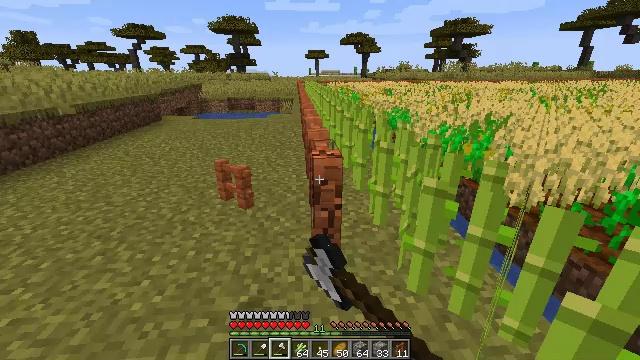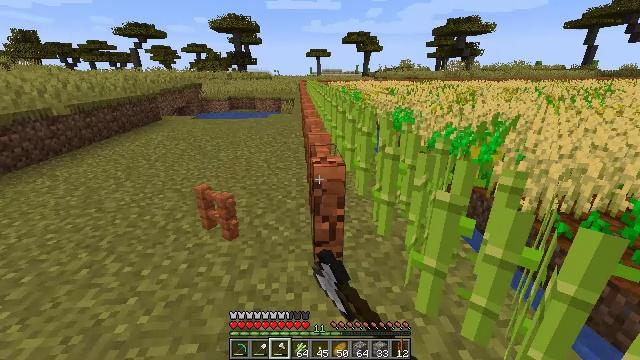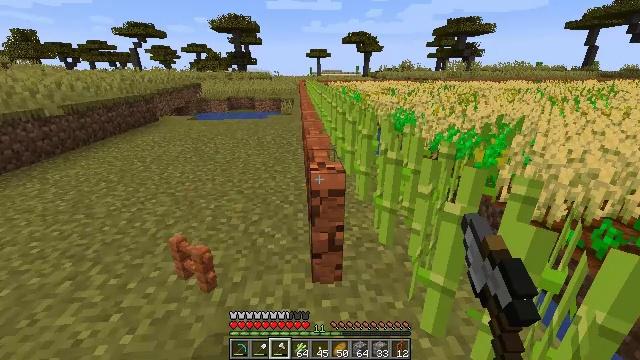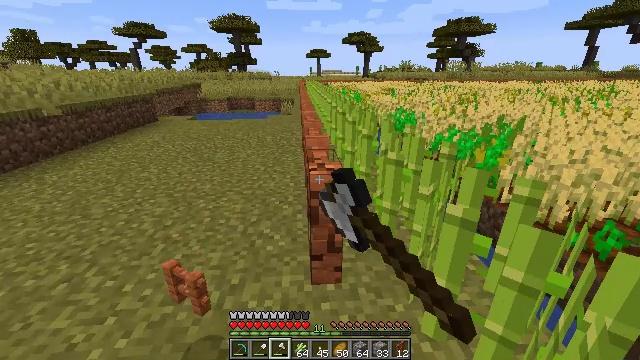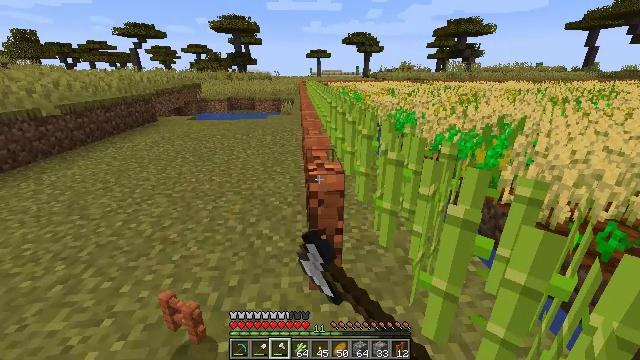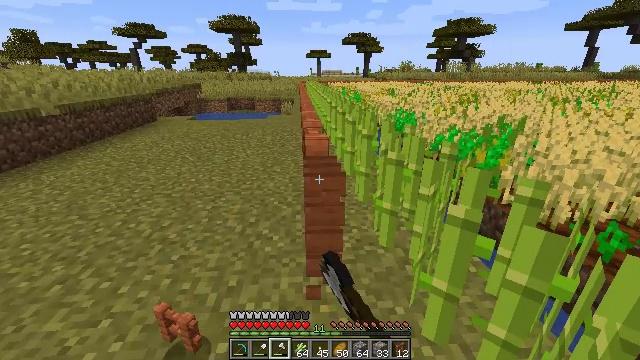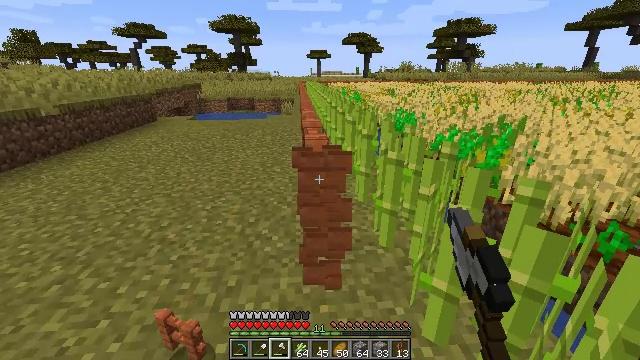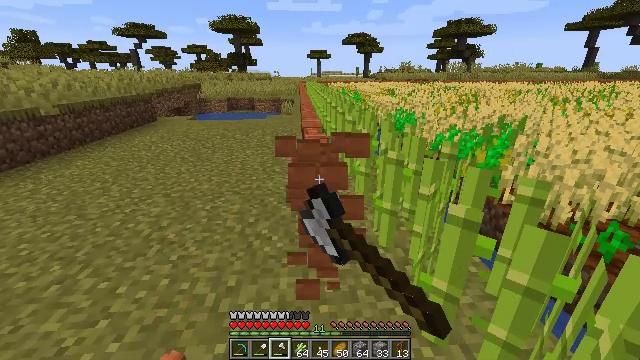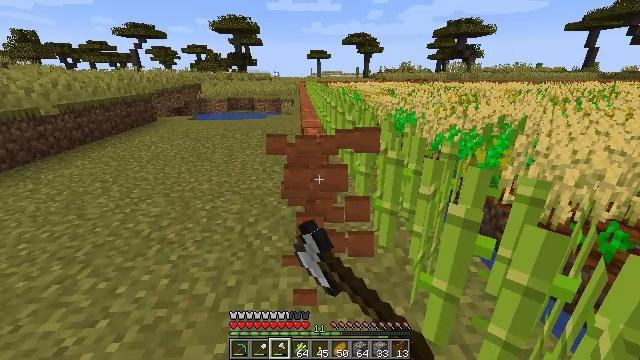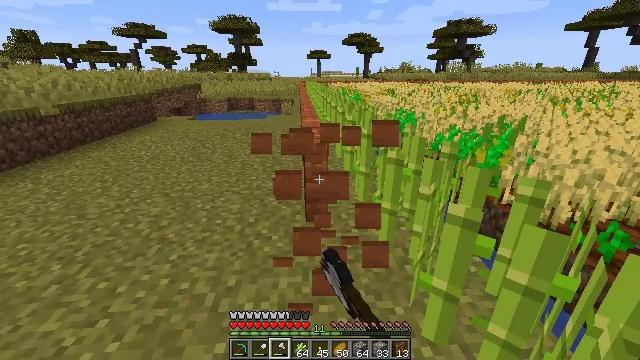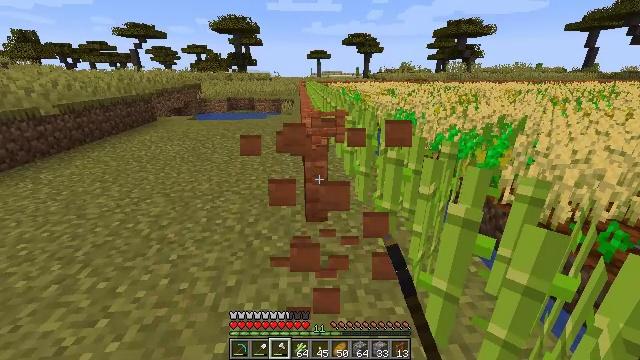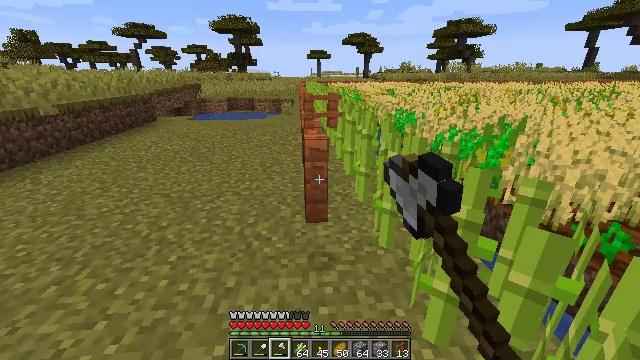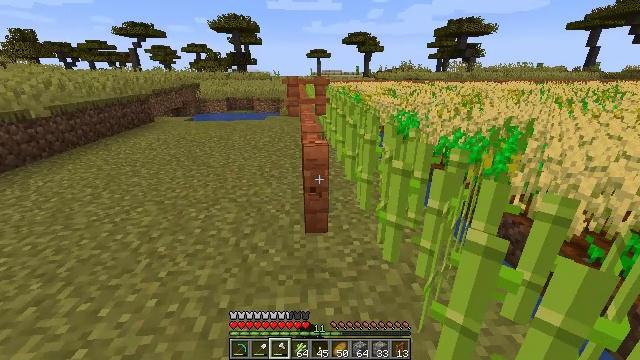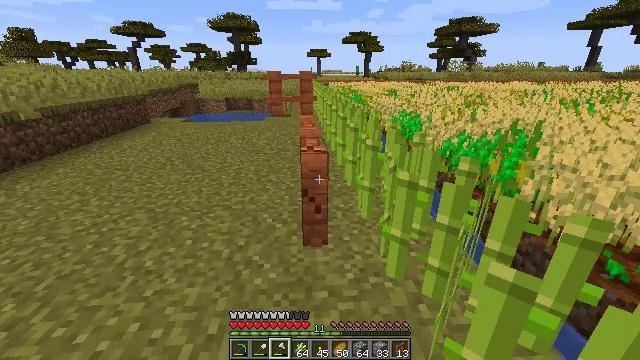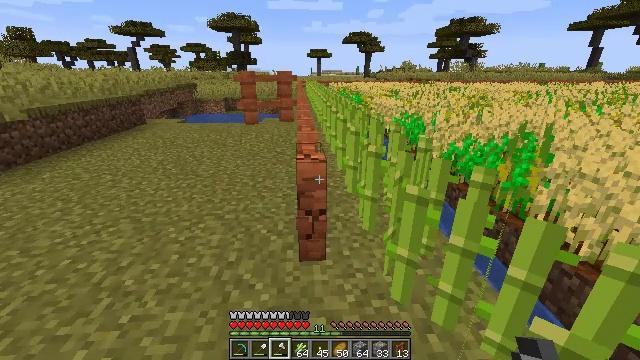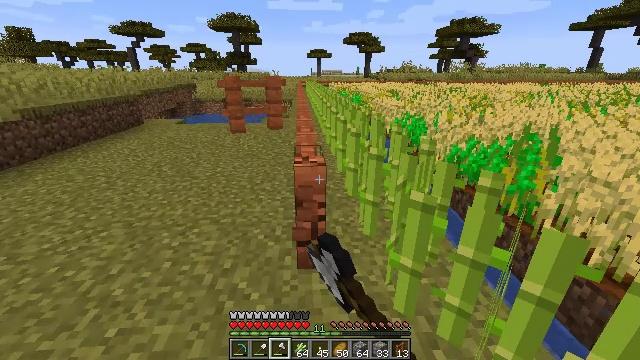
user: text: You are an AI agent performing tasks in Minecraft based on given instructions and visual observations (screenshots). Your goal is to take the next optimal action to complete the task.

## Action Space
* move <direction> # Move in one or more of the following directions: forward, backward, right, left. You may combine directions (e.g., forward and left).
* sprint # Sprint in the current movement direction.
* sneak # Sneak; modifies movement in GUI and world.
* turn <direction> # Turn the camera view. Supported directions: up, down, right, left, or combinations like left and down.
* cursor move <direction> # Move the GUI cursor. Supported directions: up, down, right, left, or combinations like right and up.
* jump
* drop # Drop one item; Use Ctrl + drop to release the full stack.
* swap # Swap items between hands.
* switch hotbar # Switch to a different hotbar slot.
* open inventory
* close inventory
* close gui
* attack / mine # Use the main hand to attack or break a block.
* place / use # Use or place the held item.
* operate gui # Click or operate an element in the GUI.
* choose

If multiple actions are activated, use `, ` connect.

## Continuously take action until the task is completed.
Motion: motion action
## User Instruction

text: Reclaim the acacia fence from a structure.
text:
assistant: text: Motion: attack / mine
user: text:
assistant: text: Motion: attack / mine
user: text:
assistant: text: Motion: attack / mine
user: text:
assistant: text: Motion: attack / mine
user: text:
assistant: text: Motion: attack / mine
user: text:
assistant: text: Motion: attack / mine
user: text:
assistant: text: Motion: attack / mine
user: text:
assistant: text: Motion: attack / mine
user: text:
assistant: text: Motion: attack / mine
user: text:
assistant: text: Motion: attack / mine
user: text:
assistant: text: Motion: move forward, attack / mine
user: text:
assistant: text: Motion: move forward, attack / mine
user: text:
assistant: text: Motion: move forward, attack / mine
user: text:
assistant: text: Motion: move forward, attack / mine
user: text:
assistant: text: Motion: move forward, attack / mine
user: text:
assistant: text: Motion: attack / mine
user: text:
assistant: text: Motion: attack / mine
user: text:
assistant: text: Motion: attack / mine
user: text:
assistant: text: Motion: attack / mine
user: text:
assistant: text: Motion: attack / mine
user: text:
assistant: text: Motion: attack / mine
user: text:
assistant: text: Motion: attack / mine
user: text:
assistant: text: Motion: attack / mine
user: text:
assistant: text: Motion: attack / mine
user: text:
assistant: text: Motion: move forward, attack / mine
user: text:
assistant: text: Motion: move forward, attack / mine
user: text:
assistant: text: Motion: move forward, attack / mine
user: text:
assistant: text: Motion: move forward, attack / mine
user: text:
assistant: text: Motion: move forward, attack / mine
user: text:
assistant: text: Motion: attack / mine